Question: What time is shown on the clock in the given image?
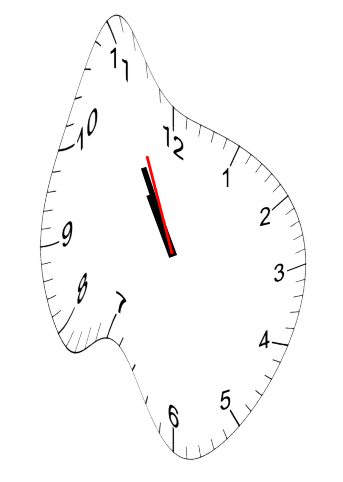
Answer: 10:54:56